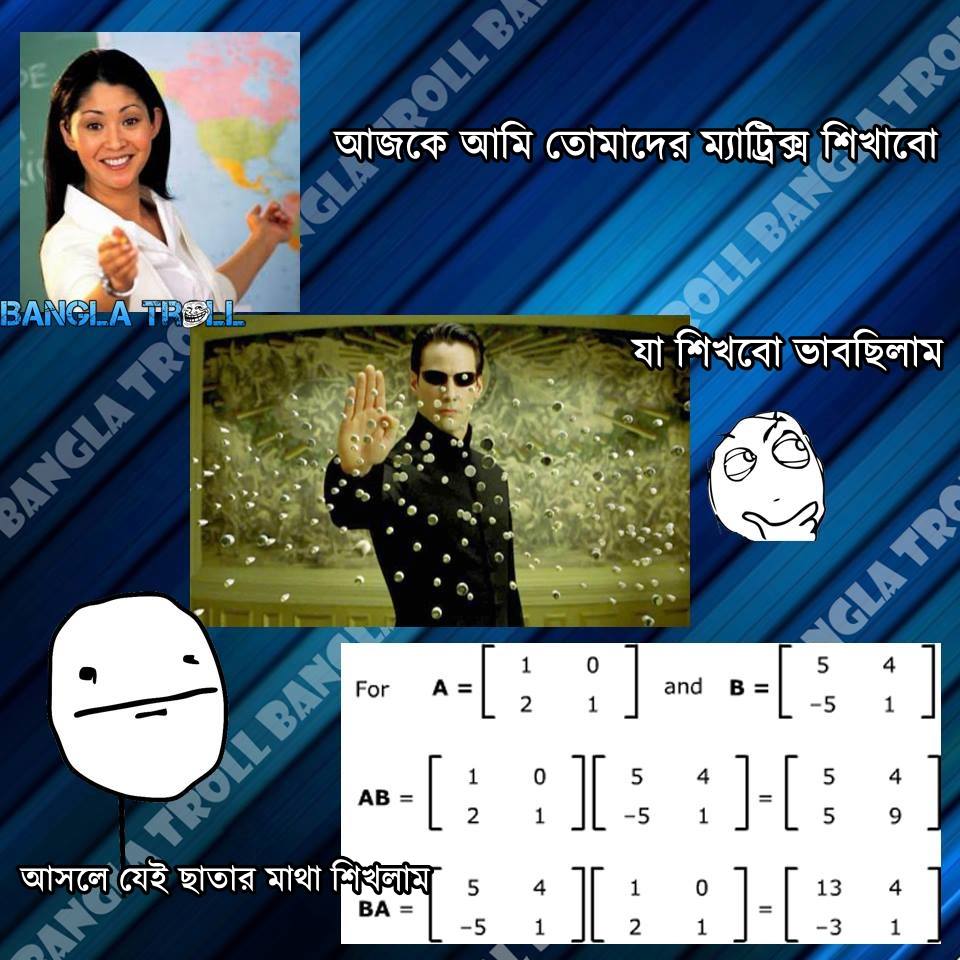
Text: আজকে আমি তোমাদের ম্যাট্রিক্স শিখাবো যা শিখবো ভাবছিলাম আসলে যেই ছাতার মাথা শিখলাম
Label: Non Hate